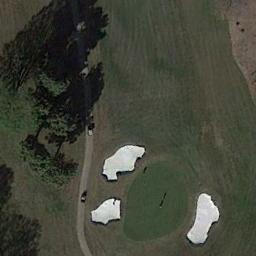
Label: golf_course